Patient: sex M, age 55
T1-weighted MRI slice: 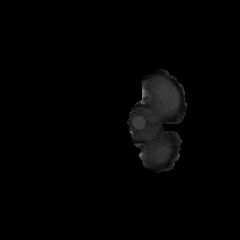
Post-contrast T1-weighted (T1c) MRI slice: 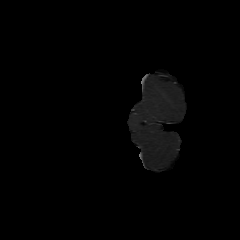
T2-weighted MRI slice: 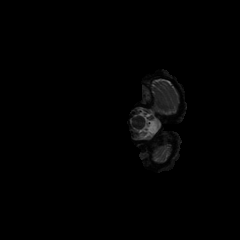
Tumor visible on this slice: no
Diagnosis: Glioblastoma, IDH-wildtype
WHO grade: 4